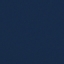
Land use / land cover class: SeaLake